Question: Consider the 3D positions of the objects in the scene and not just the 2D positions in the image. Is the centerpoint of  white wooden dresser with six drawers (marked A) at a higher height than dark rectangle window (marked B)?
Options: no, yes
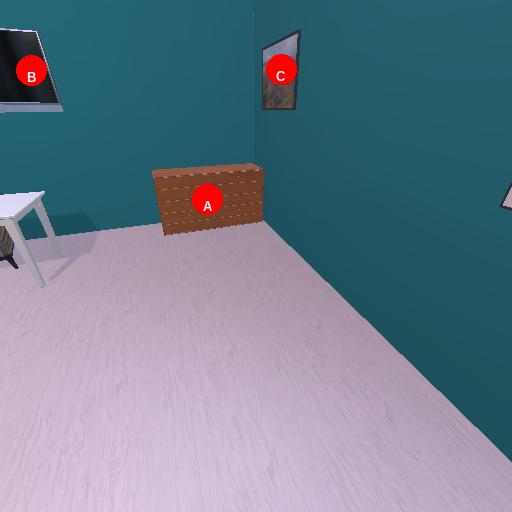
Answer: no